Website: walmart
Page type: address-validator
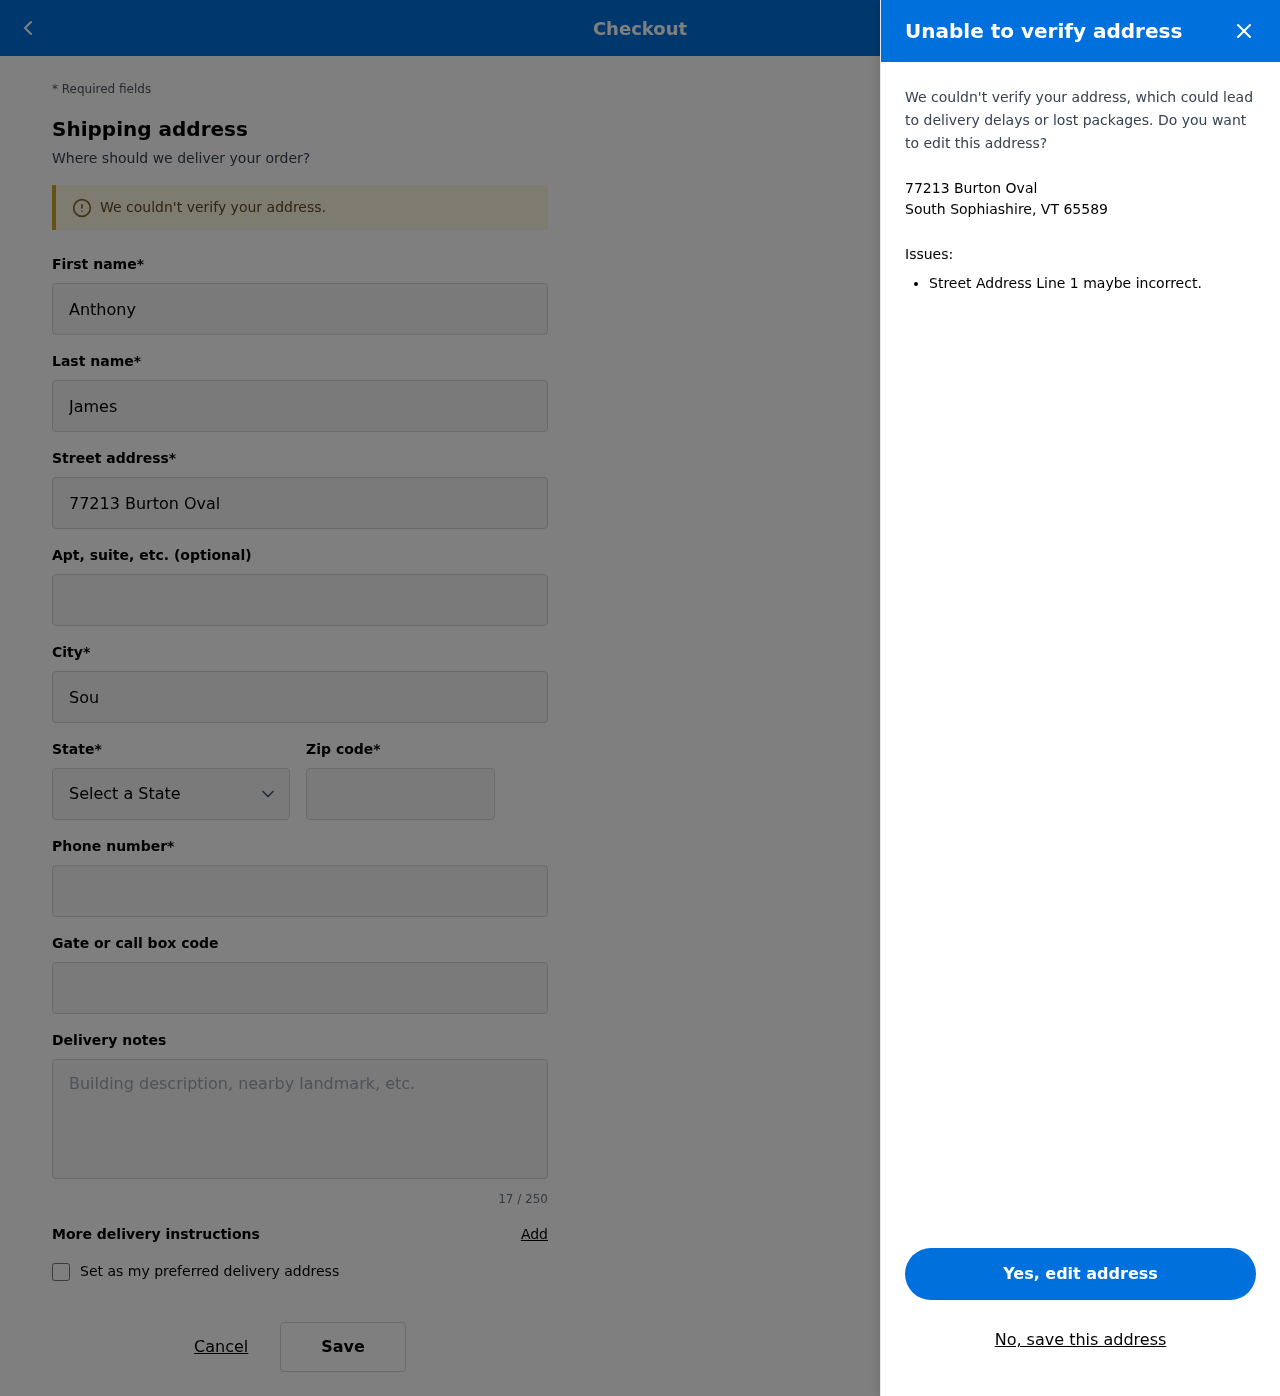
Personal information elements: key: PII_CITY_STATE_ZIP
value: South Sophiashire, VT 65589
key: PII_DELIVERY_INSTRUCTIONS
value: Call upon arrival
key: PII_STATE_ABBR
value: VT
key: PII_STREET
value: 77213 Burton Oval
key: PII_FIRSTNAME
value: Anthony
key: PII_LASTNAME
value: James
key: PII_CITY
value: South Sophiashire
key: PII_POSTCODE
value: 65589
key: PII_PHONE
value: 5575631080
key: PII_SECURITY_CODE
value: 14036